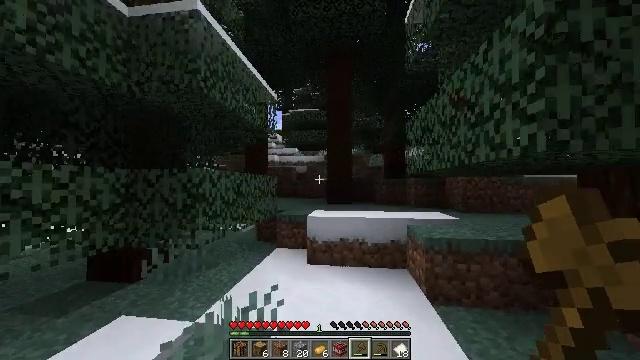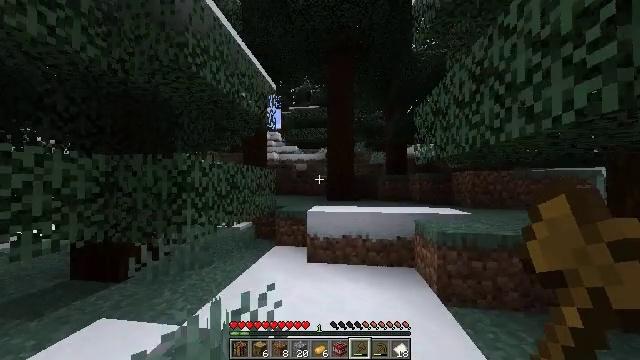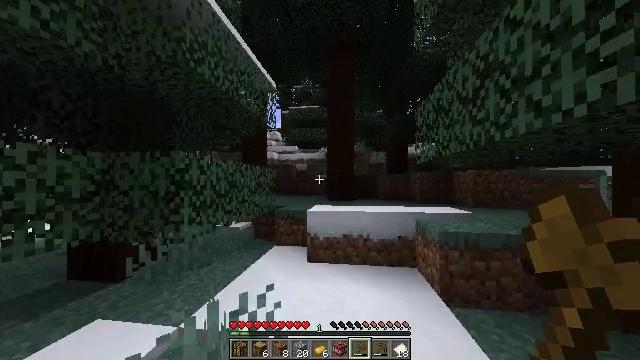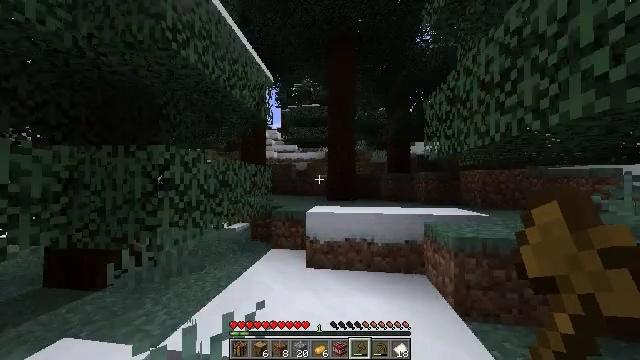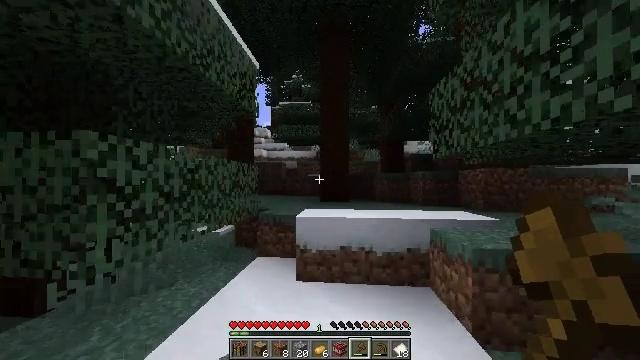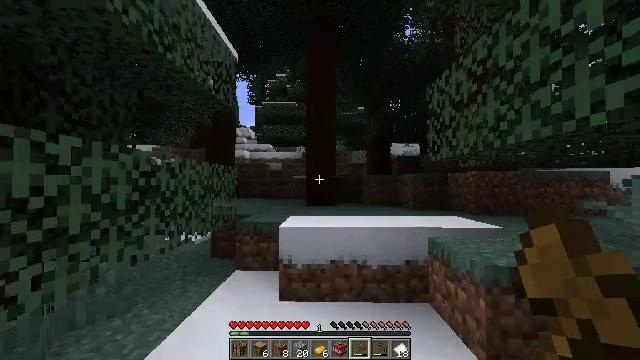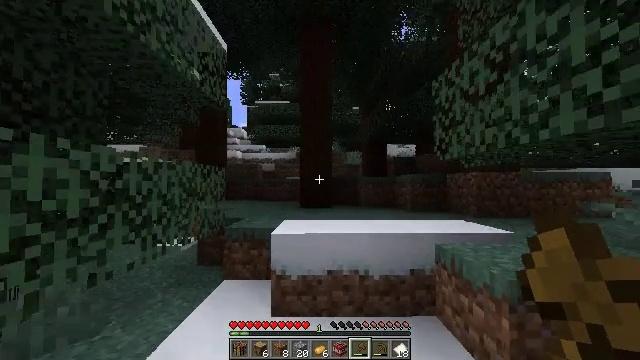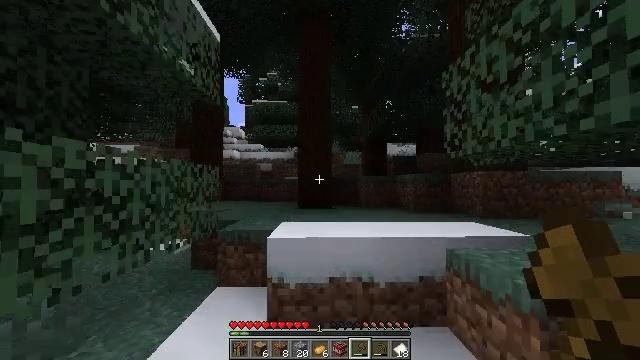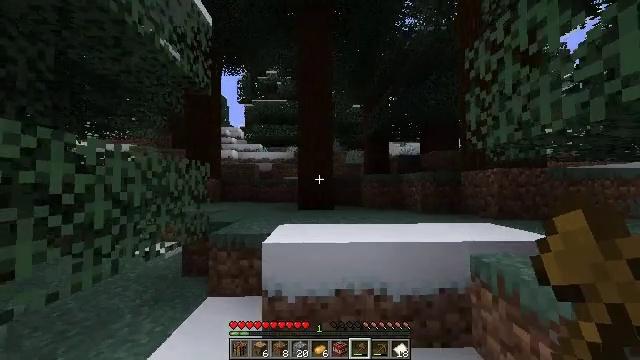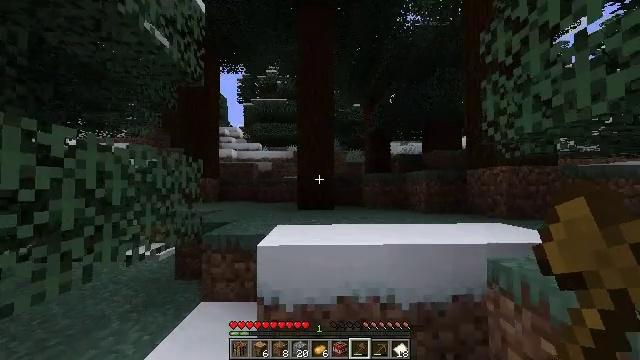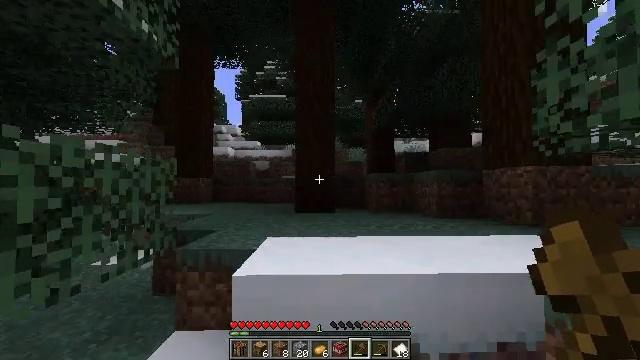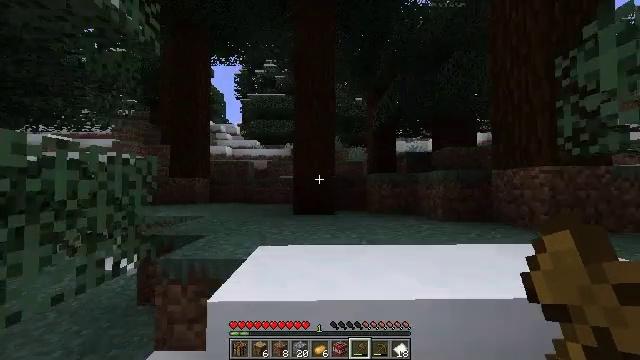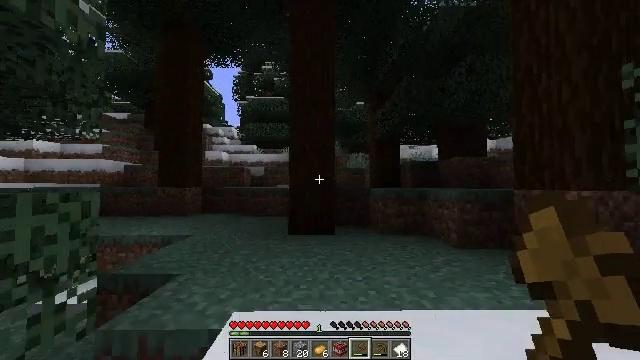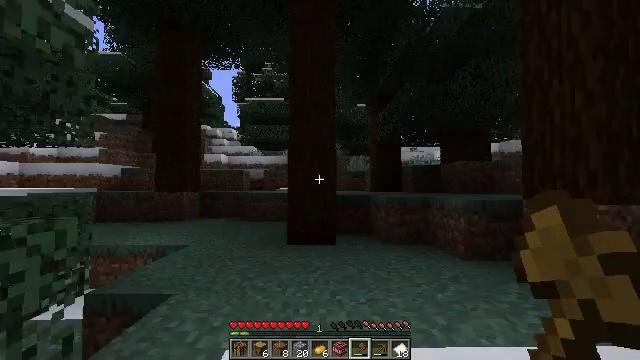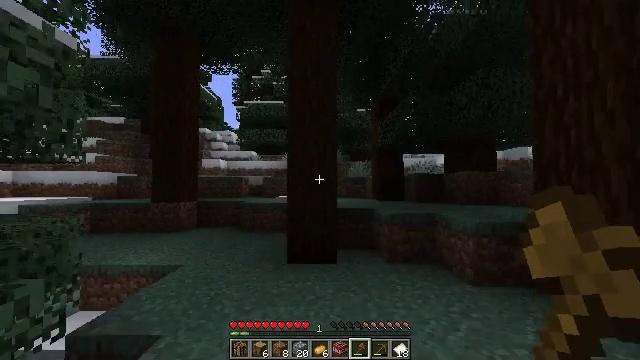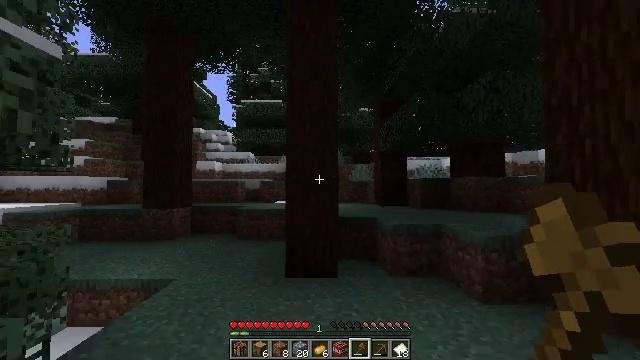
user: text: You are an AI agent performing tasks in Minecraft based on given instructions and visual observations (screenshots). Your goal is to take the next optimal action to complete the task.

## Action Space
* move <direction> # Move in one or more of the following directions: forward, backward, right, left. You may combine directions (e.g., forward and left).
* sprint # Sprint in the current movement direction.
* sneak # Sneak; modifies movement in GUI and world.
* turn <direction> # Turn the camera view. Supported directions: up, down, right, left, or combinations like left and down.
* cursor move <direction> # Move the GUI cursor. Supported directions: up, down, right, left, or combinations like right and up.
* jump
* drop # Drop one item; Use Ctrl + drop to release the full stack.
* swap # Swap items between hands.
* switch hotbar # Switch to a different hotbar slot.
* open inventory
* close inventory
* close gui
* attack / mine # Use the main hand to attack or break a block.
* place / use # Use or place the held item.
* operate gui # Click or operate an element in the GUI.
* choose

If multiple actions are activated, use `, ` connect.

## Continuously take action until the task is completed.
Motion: motion action
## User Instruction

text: Break the large fern to clear the space.
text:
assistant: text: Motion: move forward
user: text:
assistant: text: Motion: move forward
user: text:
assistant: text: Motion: move forward
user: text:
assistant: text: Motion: move forward, turn right
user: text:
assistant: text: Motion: move forward, turn right
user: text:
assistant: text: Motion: move forward, turn right
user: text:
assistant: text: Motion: move forward
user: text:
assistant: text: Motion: move forward
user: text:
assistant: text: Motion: move forward
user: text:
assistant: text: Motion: move forward
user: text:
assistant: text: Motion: move forward
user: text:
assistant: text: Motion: move forward, jump
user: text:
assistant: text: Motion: move forward, jump
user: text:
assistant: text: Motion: move forward, jump
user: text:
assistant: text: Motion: move forward, jump
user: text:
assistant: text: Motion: move forward
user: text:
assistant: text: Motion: move forward
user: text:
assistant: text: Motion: move forward
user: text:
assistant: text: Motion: move forward, turn left
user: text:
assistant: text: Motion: move forward, turn left
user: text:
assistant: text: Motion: move forward, turn left
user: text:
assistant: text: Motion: move forward, turn left and down
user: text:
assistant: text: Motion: move forward and move right, turn left
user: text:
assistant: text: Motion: move forward and move right, turn left
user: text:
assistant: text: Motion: move forward and move right, turn left
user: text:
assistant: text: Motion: move forward and move right
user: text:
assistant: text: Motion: move forward and move right
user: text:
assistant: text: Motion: move forward and move right
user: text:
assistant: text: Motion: move forward and move right
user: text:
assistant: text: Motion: move forward and move right